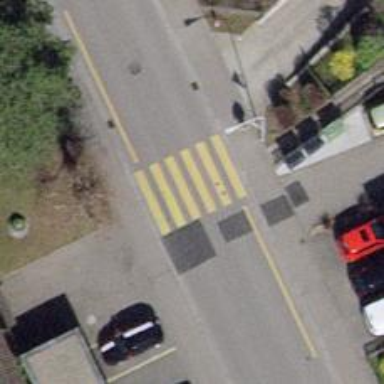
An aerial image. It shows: Uncontrolled zebra crossing on the road.